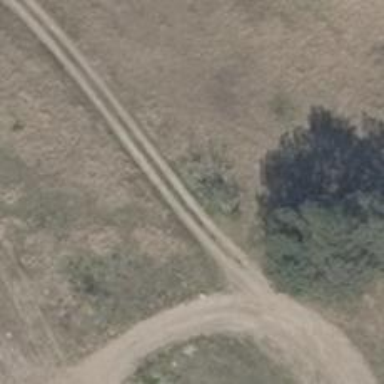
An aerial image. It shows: Sandy track road with grade 4 track type.